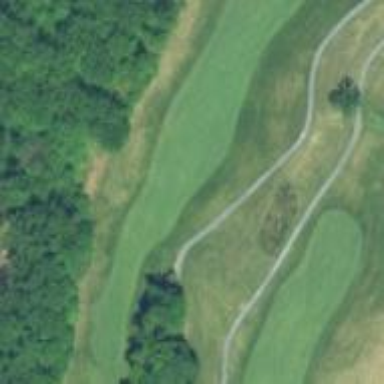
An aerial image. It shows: Grassy area designated as golf fairway.